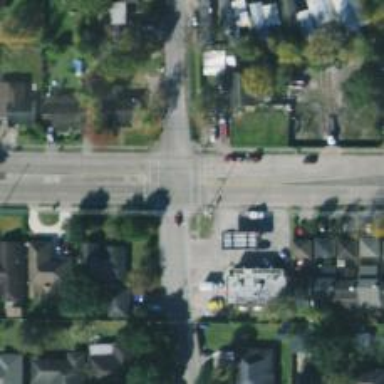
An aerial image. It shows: Uncontrolled crossing on the road.